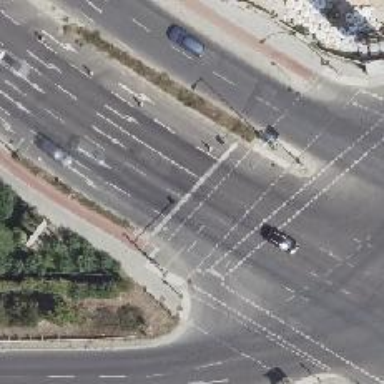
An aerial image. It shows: Secondary road with asphalt surface. It has cycle track on the right side and is dual carriageway.